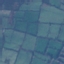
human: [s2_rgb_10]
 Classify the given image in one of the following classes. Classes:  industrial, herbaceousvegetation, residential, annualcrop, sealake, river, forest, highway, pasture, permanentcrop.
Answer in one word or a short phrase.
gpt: Pasture